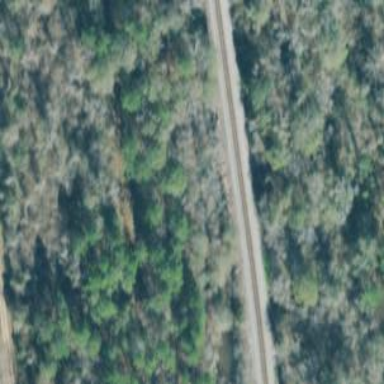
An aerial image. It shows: Railway track.